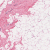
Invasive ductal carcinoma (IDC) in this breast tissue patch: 0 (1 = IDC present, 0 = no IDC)